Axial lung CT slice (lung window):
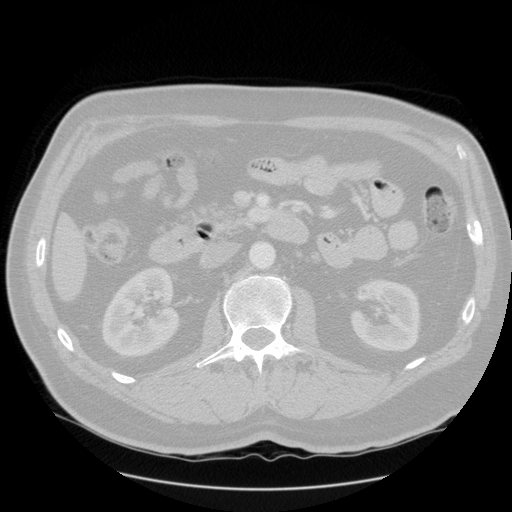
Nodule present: no